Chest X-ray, PA view. Patient: 72 years old, sex M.
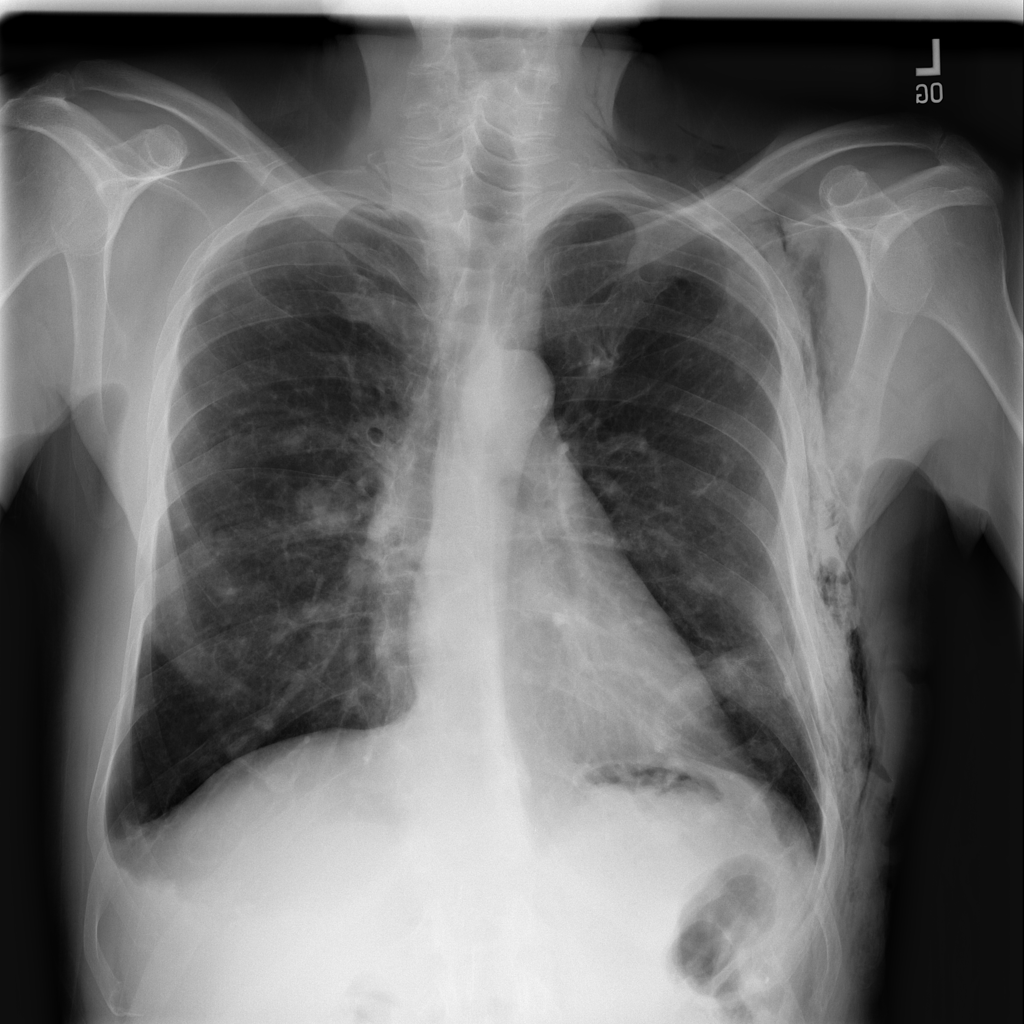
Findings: Atelectasis, Effusion, Emphysema, Mass, Pleural_Thickening